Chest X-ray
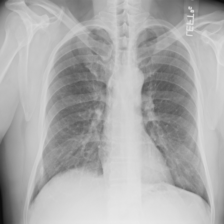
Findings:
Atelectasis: negative
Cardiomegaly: negative
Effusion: negative
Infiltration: negative
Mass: negative
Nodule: negative
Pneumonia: negative
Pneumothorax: negative
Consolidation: negative
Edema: negative
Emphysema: negative
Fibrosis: negative
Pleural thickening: negative
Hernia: negative